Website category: sports
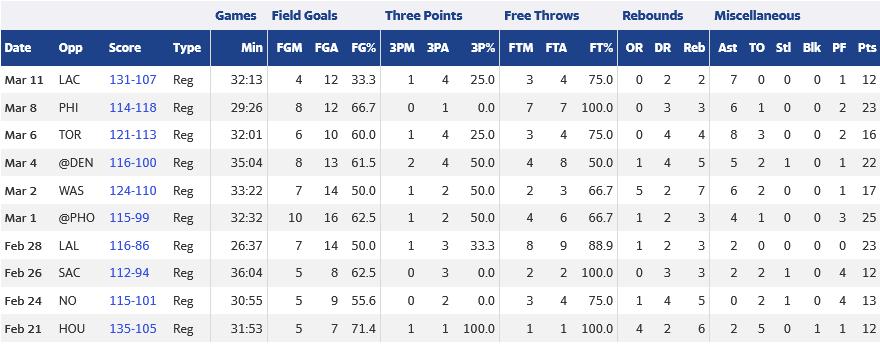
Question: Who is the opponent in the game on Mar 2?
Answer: WAS

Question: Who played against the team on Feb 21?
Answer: HOU

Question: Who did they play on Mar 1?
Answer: PHO

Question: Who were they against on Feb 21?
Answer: HOU

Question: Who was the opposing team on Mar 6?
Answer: TOR

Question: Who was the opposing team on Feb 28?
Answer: LAL

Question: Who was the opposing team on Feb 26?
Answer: SAC

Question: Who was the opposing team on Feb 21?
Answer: HOU

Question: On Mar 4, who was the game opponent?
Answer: DEN

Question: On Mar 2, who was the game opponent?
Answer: WAS

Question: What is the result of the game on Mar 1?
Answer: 115-99

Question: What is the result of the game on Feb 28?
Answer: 116-86

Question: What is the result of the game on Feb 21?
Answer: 135-105

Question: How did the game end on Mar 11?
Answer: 131-107

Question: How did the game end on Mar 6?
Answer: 121-113

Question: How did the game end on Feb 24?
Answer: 115-101

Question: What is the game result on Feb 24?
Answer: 115-101

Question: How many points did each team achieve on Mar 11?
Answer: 131-107

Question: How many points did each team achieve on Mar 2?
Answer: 124-110

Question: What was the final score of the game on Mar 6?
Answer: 121-113

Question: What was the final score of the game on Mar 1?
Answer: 115-99

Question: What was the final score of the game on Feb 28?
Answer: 116-86

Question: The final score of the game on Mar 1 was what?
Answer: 115-99

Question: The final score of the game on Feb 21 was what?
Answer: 135-105

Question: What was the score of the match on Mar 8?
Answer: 114-118

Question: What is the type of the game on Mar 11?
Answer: Reg

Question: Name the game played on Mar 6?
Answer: Reg

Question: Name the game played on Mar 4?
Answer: Reg

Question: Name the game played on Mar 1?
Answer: Reg

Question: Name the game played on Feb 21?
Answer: Reg

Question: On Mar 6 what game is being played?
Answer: Reg

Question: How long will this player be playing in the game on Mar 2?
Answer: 33:22

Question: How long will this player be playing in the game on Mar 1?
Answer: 32:32

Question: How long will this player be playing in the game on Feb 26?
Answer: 36:04

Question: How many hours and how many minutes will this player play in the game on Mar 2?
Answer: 33:22

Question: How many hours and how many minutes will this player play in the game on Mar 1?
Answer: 32:32

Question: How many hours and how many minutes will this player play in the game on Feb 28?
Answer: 26:37

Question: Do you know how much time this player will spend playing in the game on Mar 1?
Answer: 32:32

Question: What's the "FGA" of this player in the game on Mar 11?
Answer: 12

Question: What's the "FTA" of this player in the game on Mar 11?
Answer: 4

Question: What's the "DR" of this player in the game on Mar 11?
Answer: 2

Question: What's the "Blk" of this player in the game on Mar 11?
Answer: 0

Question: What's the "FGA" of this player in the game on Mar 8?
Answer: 12

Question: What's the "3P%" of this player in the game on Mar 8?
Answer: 0.0

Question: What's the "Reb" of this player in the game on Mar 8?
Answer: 3

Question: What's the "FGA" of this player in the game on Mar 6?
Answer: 10

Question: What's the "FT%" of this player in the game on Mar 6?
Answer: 75.0

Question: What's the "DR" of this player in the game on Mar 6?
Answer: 4

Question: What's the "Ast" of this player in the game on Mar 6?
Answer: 8

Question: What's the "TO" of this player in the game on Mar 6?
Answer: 3

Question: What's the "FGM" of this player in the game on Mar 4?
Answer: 8

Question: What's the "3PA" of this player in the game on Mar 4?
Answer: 4

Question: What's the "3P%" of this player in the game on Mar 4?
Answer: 50.0

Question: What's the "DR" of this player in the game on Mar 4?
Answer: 4

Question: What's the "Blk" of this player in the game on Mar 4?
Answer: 0

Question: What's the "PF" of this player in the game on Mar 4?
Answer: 1

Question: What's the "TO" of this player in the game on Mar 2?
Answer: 2

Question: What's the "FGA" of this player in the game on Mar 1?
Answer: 16

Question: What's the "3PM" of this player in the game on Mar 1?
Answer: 1

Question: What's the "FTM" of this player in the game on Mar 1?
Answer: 4

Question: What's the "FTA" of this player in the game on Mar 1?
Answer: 6

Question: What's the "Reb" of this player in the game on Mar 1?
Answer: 3

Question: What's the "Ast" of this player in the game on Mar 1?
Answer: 4

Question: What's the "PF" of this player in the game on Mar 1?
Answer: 3